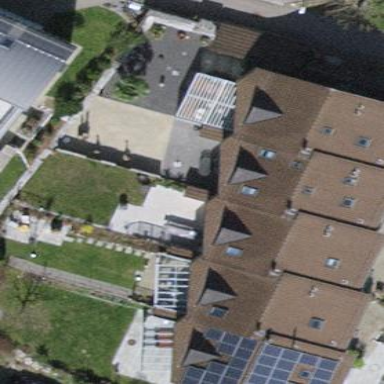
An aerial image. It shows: Building with tile roof.